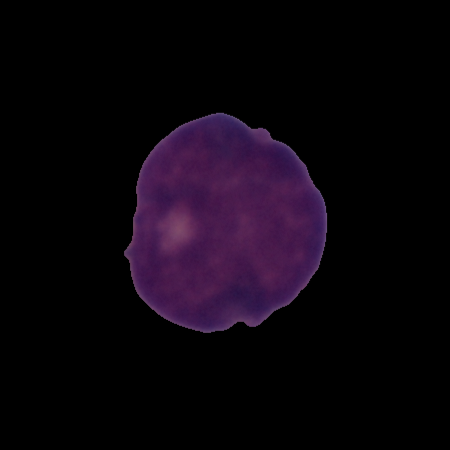
Label: cancer